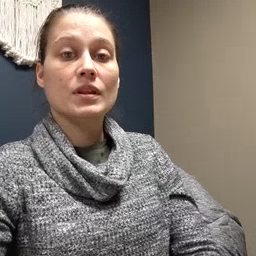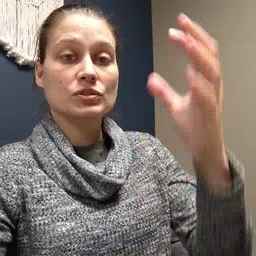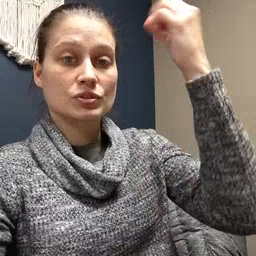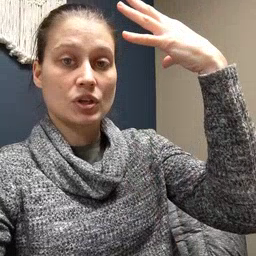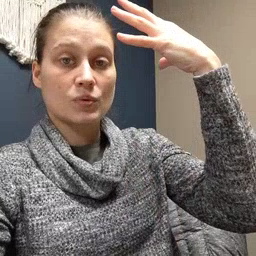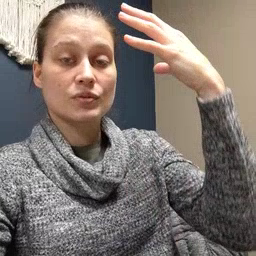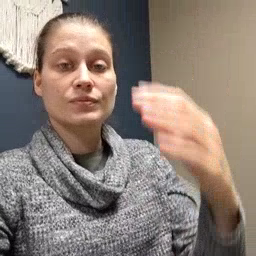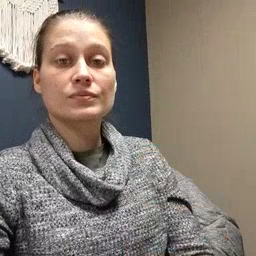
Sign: shower